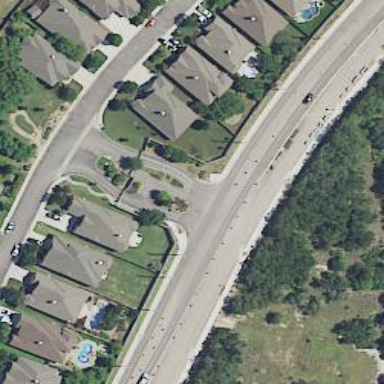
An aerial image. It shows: Residential road with asphalt surface.